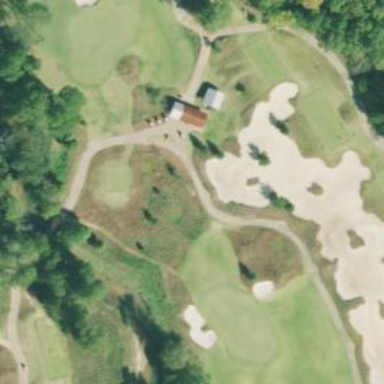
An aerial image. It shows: Service road used as golf cart path.